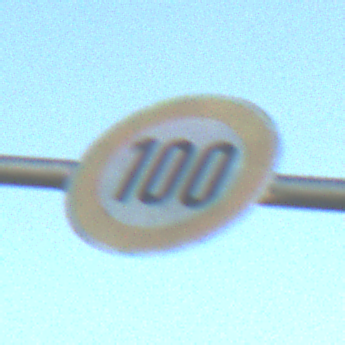
Verkehrszeichen: Geschwindigkeit100
Umgebung: Outdoor, Nature
Tageszeit: MorningAfternoon
Wetter: Clear
Licht: Natural
Jahreszeit: NotSpecified
Kontrast: HighContrast